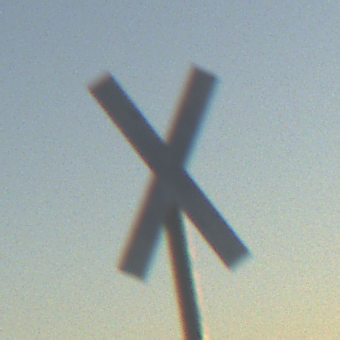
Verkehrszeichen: Andreaskreuz
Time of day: SunriseSunset
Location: Outdoor (Nature)
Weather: Clear
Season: NotSpecified
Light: Natural